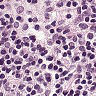
Metastatic tissue present: no